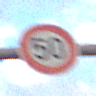
Verkehrszeichen: Geschwindigkeit50
Umgebung: Outdoor, Nature
Tageszeit: SunriseSunset
Wetter: PartlyCloudy
Licht: Natural
Jahreszeit: NotSpecified
Kontrast: LowContrast